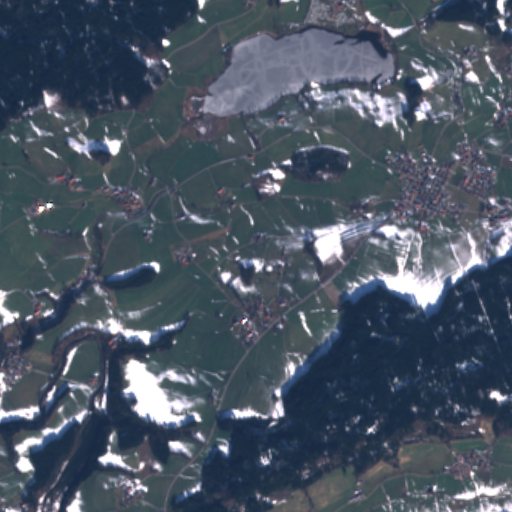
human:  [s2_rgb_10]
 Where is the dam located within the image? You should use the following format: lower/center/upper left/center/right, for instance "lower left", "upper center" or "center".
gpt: The dam is located in the lower right of the image.
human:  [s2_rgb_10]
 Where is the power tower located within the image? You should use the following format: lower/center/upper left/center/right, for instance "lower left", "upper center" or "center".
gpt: The power tower is located in the lower right of the image.
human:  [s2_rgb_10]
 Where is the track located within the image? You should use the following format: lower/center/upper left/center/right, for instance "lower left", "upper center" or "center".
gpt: There is no track in the image.